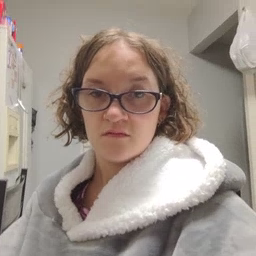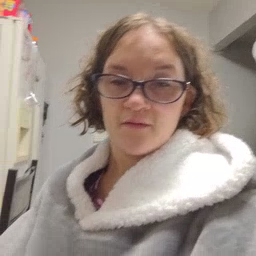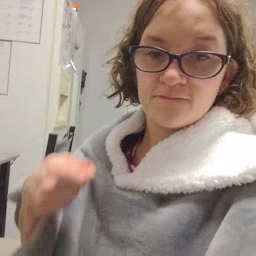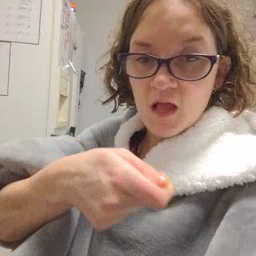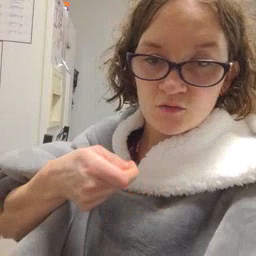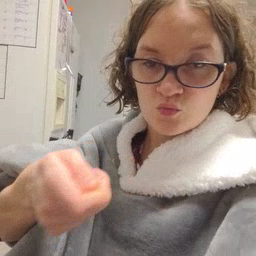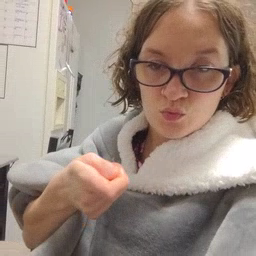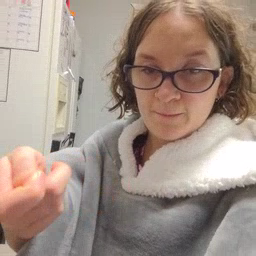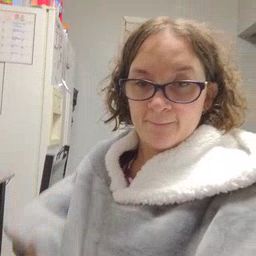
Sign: vacuum